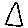
Label: triangle